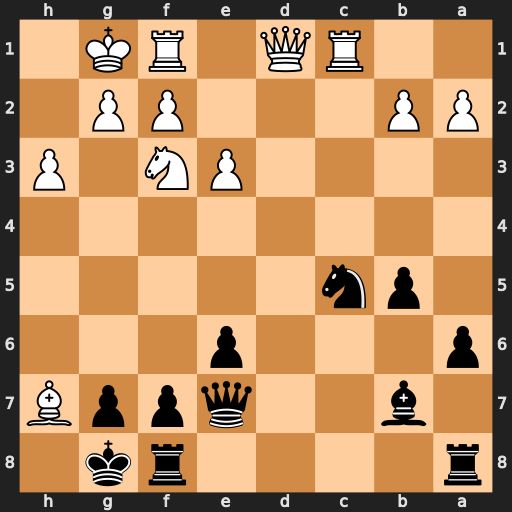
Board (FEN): r4rk1/1b2qppB/p3p3/1pn5/8/4PN1P/PP3PP1/2RQ1RK1
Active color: b
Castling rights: -
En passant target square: -
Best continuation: Kxh7 Qc2+ Ne4